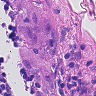
Metastatic tissue present: yes